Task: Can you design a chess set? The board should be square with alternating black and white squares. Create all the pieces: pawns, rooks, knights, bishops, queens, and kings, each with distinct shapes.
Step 1038:
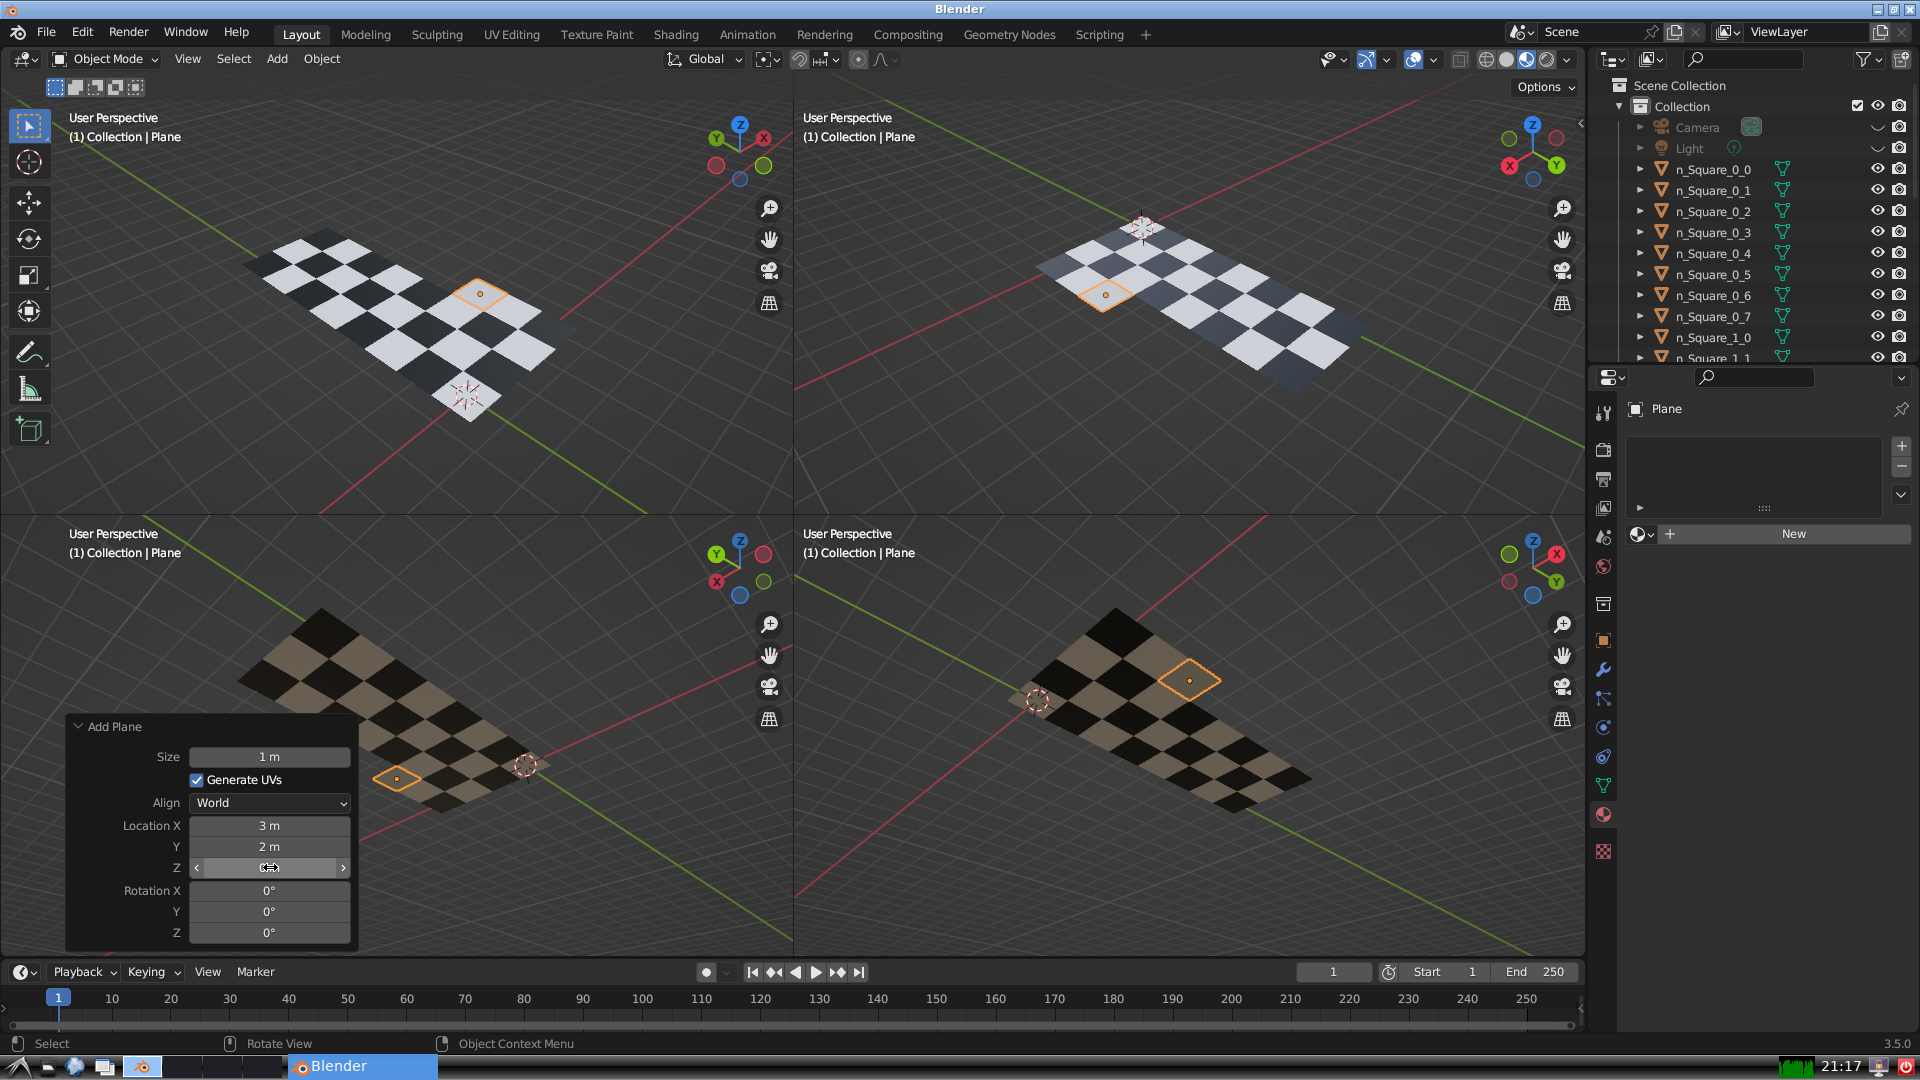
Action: {"mouse_move": [960, 540]}